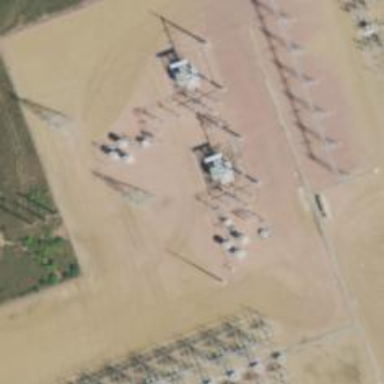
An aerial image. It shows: Switch for power supply.